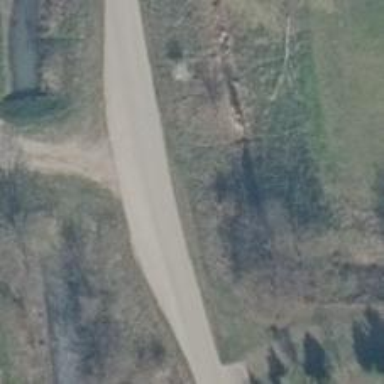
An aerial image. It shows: Passing place on the road.